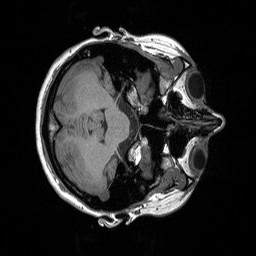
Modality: T1w
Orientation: axial
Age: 25
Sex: female
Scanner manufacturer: siemens
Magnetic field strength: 3 T
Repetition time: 1.9 s
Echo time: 0.00227 s